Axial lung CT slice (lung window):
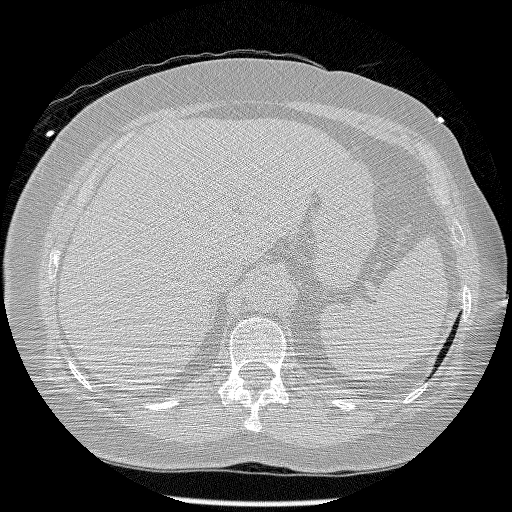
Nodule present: no